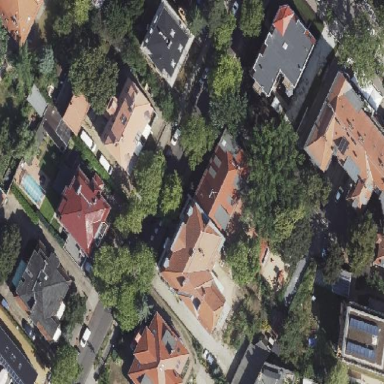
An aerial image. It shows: Kindergarten.